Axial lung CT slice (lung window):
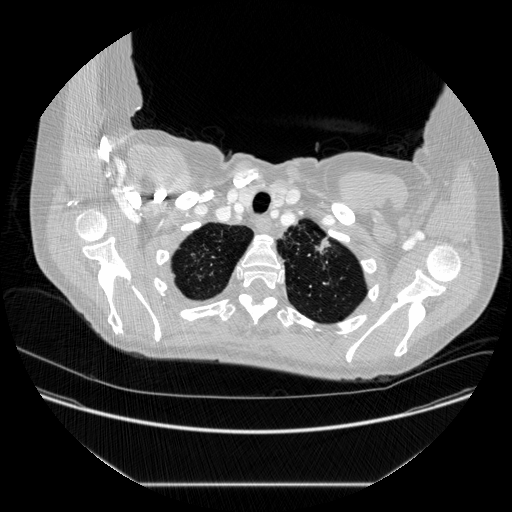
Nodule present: no